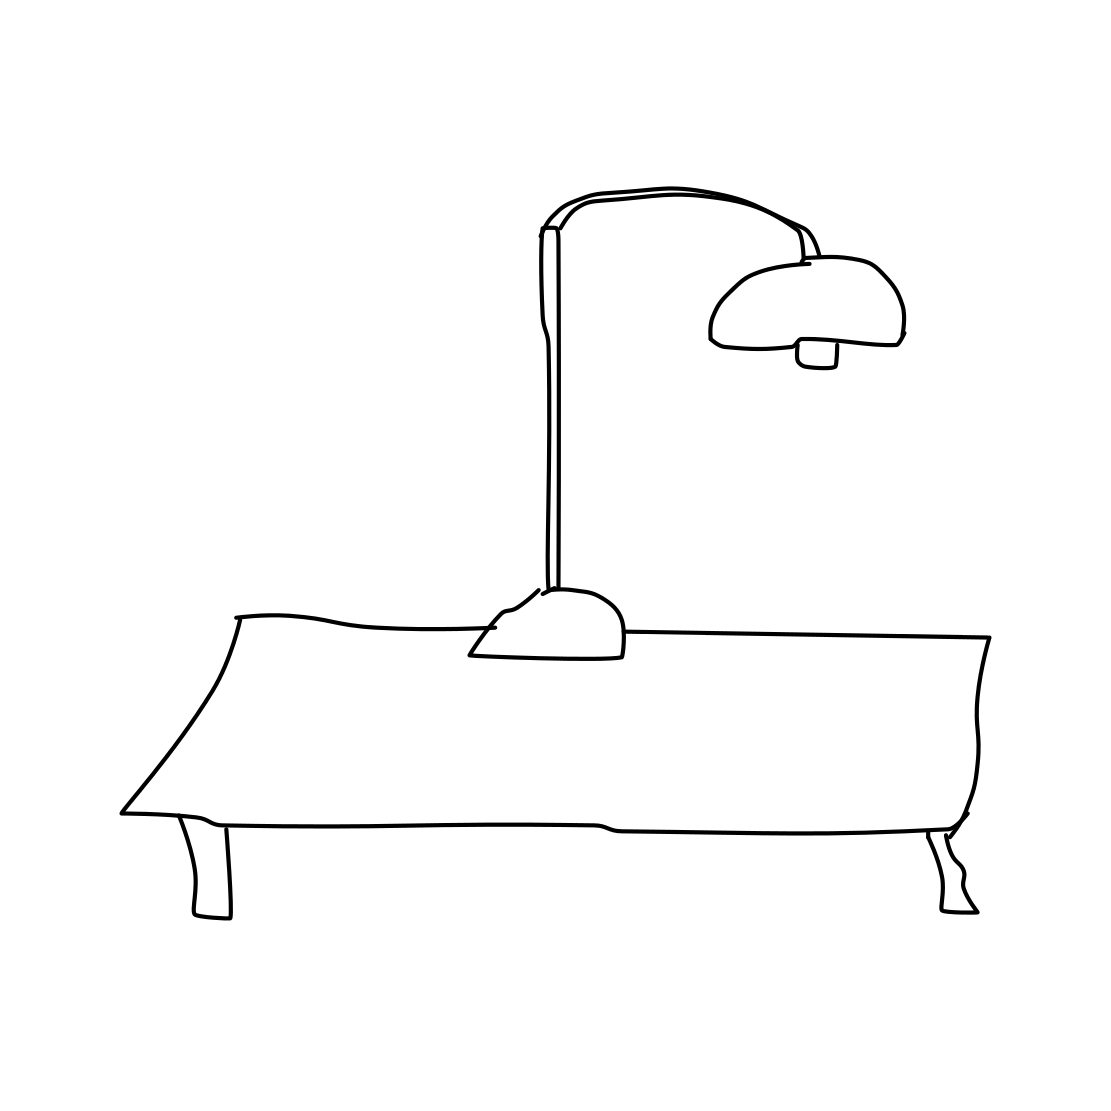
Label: tablelamp